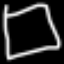
Label: square